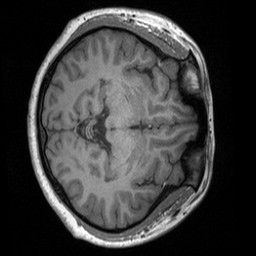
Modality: T1w
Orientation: axial
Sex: female
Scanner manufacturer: siemens
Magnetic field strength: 3 T
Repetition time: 1.9 s
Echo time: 0.00252 s